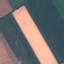
Land use / land cover: AnnualCrop